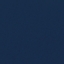
Land use / land cover: SeaLake